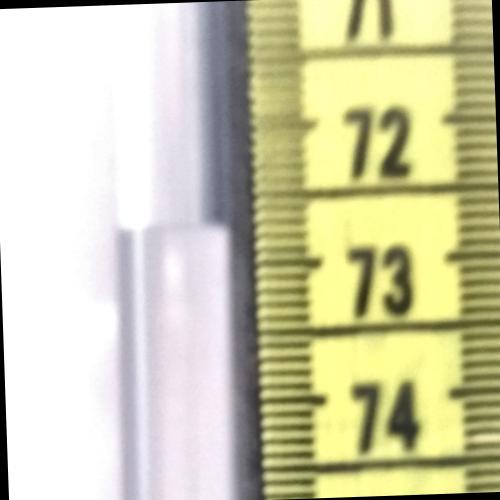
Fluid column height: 72.7 cm